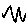
Label: zigzag